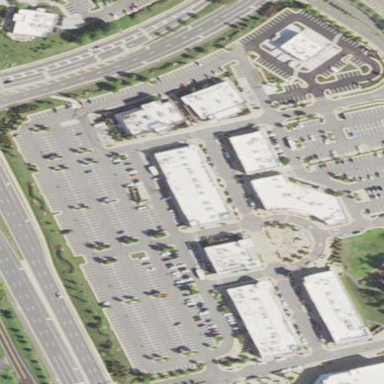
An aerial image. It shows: Parking area with surface.